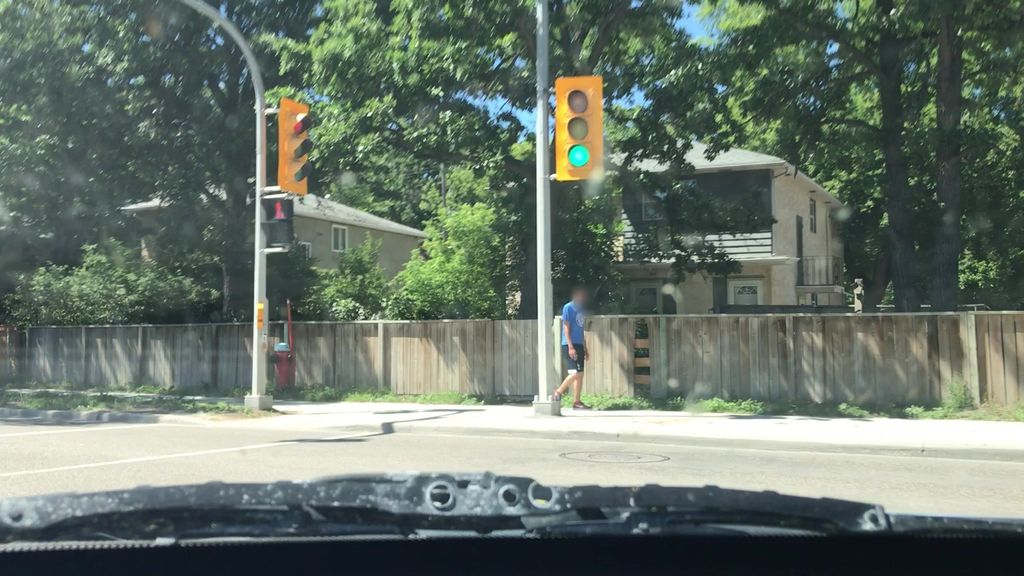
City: winnipeg